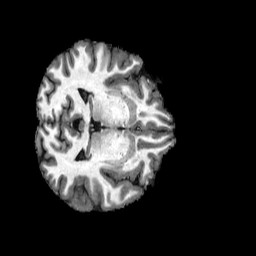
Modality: T1w
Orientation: axial
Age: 34
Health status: healthy
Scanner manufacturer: philips
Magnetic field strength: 3 T
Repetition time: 0.00784 s
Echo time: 0.003596 s